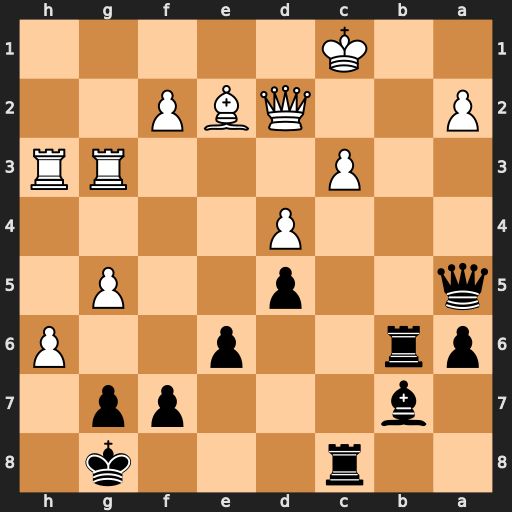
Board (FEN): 2r3k1/1b3pp1/pr2p2P/q2p2P1/3P4/2P3RR/P2QBP2/2K5
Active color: b
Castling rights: -
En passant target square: -
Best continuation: Qa3+ Kd1 Rb1+